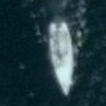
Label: civil